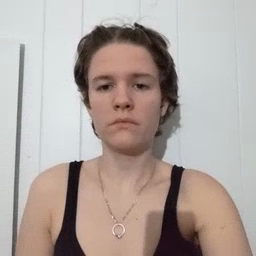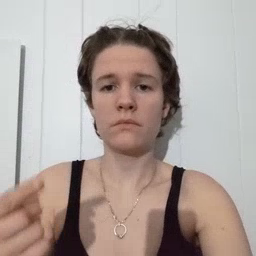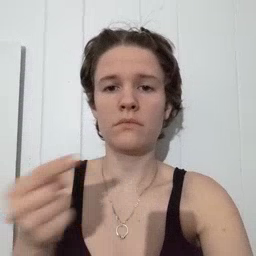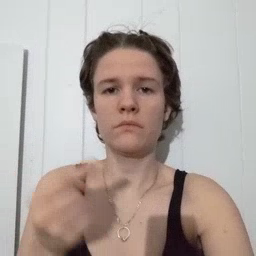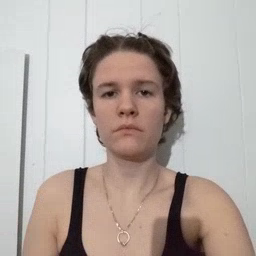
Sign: owie